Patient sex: M
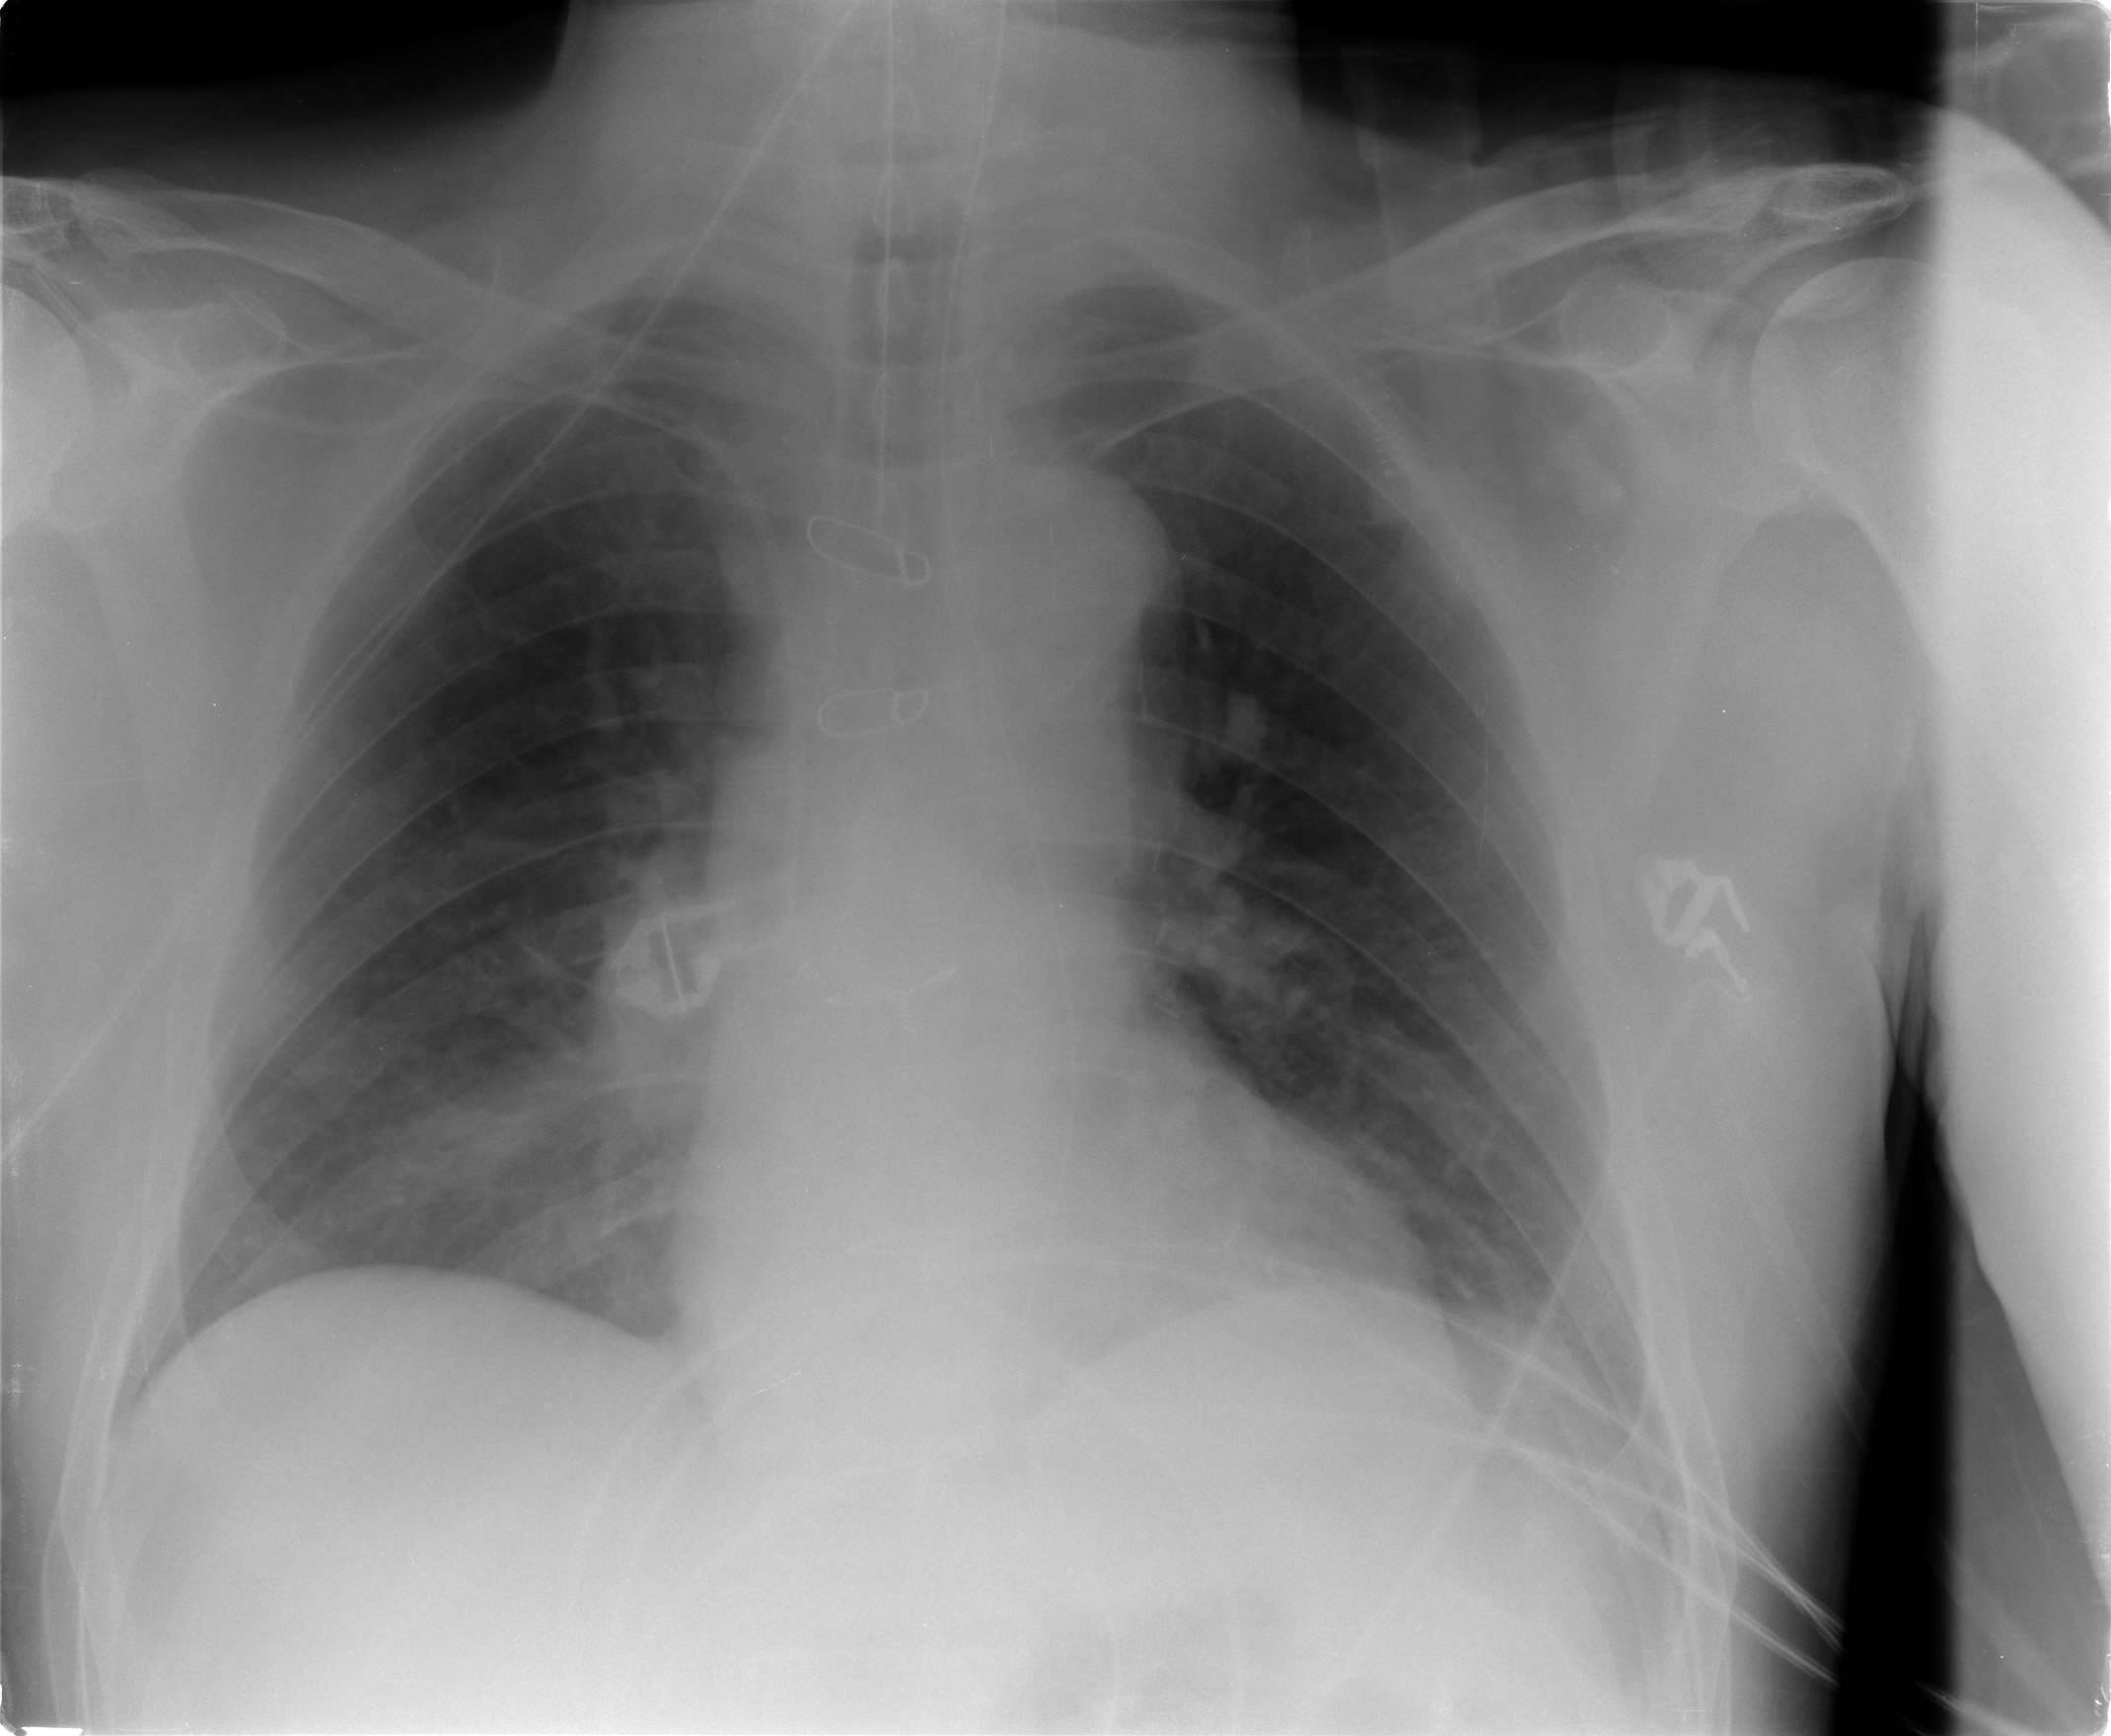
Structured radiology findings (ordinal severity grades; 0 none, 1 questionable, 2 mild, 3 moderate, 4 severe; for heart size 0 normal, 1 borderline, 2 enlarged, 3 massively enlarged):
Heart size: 0
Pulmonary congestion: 0
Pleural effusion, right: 0
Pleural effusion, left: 1
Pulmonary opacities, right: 1
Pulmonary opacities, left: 0
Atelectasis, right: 2
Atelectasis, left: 2